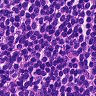
Metastatic tissue present: no